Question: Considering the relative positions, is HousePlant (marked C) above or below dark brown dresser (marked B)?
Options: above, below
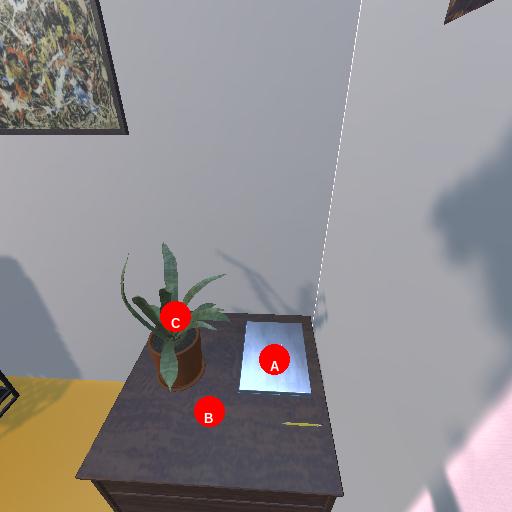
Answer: above